Field crop: tomato
Growth stage: 1
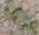
Species: solanum